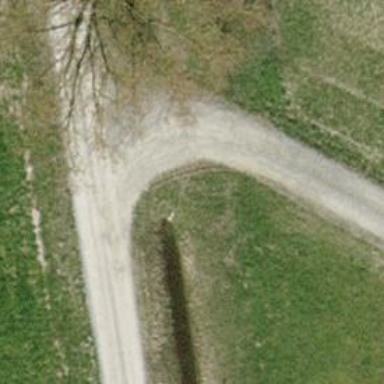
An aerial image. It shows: Culvert tunnel under ditch.